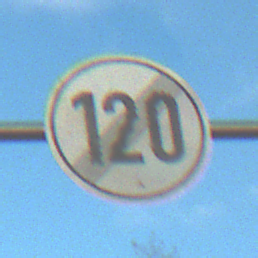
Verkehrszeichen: EndeGeschwindigkeit120
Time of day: MorningAfternoon
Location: Outdoor (Urban)
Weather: PartlyCloudy
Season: NotSpecified
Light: Natural